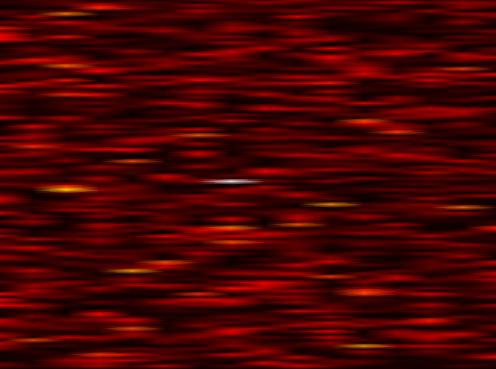
Label: FOFDM